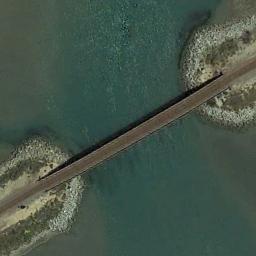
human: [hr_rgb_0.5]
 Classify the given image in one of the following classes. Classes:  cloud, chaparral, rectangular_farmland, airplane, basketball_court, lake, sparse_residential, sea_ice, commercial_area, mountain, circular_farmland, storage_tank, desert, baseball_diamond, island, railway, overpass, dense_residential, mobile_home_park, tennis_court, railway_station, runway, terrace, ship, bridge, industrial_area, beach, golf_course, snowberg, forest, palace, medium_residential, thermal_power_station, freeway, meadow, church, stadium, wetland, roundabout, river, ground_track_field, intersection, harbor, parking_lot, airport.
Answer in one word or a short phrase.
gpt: bridge